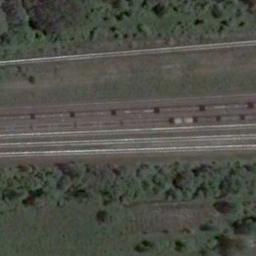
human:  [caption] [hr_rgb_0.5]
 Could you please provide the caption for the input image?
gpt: The railway is next to some trees and grass .

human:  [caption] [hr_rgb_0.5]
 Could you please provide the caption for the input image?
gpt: Many trees are around the railway .

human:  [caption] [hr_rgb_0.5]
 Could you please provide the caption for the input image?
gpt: These railways go through the green belt .

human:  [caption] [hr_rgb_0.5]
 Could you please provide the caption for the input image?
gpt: There are two trains passing by in the picture .

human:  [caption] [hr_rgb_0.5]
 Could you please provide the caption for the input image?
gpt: There are some green bushes beside the railway .